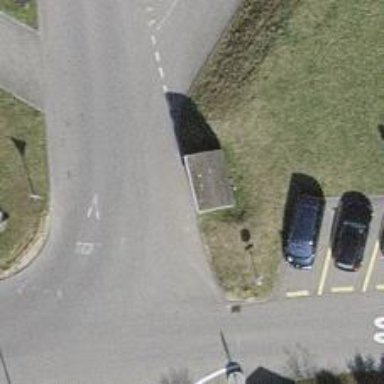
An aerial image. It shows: Bus stop with platform for public transport.